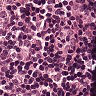
Metastatic tissue present: no